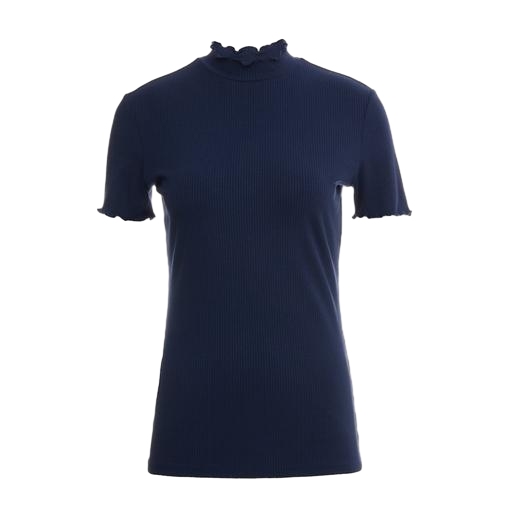
high-neck ribbed-jersey t-shirt, blue t-shirt only macy, blue nly t-shirt, white background